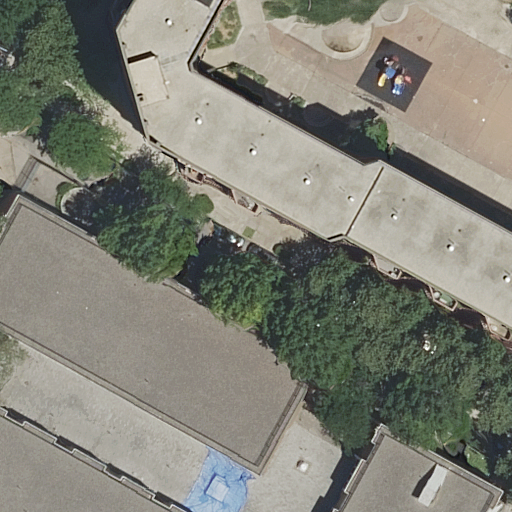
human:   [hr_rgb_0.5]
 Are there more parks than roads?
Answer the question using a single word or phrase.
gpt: no

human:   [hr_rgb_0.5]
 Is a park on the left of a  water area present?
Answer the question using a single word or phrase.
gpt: no

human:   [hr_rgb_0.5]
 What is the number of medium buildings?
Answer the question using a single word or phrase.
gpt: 1

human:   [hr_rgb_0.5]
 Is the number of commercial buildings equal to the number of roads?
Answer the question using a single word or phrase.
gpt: no

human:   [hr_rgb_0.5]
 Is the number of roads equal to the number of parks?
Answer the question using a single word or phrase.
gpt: no

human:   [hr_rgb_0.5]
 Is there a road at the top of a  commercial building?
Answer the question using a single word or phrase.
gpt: no

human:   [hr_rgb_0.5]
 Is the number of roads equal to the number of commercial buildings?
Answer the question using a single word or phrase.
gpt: no

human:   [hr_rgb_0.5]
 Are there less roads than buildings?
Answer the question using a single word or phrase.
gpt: no

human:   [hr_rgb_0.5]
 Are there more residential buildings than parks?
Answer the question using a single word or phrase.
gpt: no

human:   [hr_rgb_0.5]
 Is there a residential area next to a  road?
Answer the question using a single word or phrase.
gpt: yes

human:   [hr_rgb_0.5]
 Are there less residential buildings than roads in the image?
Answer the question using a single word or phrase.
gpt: yes

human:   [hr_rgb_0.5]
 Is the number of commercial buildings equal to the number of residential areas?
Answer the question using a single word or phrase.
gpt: no

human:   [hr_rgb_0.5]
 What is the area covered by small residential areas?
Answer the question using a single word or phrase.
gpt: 0m2

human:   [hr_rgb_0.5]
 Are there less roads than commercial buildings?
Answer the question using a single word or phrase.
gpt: no

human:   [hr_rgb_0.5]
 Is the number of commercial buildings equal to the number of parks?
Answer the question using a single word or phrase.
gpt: no

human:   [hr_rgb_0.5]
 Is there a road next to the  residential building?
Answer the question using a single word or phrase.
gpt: yes

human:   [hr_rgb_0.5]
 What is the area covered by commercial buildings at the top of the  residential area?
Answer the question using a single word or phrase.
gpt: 0m2

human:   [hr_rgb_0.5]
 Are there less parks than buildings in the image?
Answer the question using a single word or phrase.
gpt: yes

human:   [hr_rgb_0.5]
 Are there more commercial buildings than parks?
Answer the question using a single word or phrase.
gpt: no

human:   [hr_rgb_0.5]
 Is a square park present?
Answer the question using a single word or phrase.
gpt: no

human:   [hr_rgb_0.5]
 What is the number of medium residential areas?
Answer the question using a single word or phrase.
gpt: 0

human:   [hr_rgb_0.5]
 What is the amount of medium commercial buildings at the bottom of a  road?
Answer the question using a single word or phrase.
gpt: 0

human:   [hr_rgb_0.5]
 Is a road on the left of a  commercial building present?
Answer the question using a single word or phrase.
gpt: no

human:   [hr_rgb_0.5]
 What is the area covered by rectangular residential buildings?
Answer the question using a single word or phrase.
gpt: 0m2

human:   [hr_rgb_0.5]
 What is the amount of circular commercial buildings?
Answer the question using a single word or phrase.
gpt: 0

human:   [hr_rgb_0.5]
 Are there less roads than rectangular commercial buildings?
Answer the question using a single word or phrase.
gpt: no

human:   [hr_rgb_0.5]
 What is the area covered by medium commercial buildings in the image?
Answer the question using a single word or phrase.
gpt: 0m2

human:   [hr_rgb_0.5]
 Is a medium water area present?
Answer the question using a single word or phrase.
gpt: no

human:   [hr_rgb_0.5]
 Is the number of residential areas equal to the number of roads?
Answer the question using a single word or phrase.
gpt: no

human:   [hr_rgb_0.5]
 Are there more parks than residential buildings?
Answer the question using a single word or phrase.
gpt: no

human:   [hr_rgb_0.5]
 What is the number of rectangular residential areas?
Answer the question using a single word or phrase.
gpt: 1

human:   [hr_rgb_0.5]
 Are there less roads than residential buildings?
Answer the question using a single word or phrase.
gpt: no

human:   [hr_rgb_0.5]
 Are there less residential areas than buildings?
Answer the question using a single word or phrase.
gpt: yes

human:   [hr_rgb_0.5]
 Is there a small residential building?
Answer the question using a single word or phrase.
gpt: no

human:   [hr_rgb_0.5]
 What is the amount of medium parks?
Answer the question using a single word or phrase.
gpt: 0

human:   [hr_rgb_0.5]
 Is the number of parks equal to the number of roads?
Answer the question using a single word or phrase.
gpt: no